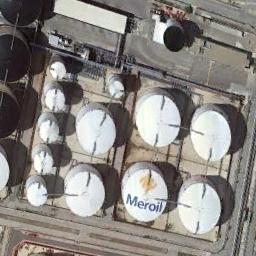
Label: storage tanks